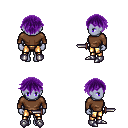
a pixel art fantasy rpg character, female body template, dark elf, purple skin, brown long-sleeve shirt, gold greaves, purple short bangs hairstyle, metal boots, dagger, four views (front, back, left, right), 2x2 character sprite sheet, small pixel art, hard edges, no anti-aliasing